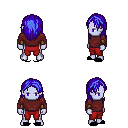
a pixel art fantasy rpg character, male body template, dark elf, purple skin, maroon long-sleeve shirt, red pants, blue long hairstyle, cloth bracers, black slippers, four views (front, back, left, right), 2x2 character sprite sheet, small pixel art, hard edges, no anti-aliasing